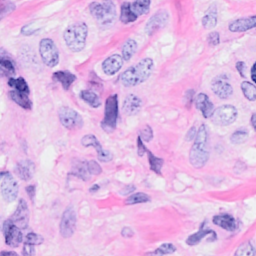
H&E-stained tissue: Breast